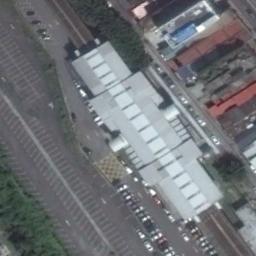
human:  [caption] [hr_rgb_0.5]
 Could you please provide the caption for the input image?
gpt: There is a fully equipped railway station in the city .

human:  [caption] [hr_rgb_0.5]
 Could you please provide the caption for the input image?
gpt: The railway station has some railways, A big building and a parking lot .

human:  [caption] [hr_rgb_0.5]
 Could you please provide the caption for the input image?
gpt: There are many buildings beside the railway station .

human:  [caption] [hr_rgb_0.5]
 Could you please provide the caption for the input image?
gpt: The railway station is next to some buildings and trees .

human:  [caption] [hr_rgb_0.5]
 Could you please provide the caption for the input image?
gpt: There are some green trees and many cars beside the railway station .